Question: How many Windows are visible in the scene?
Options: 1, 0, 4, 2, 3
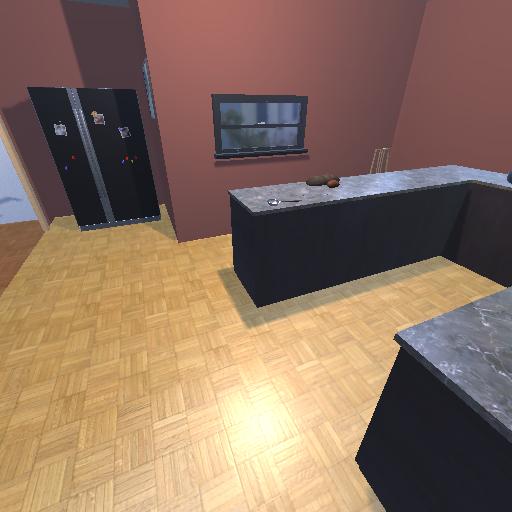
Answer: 1